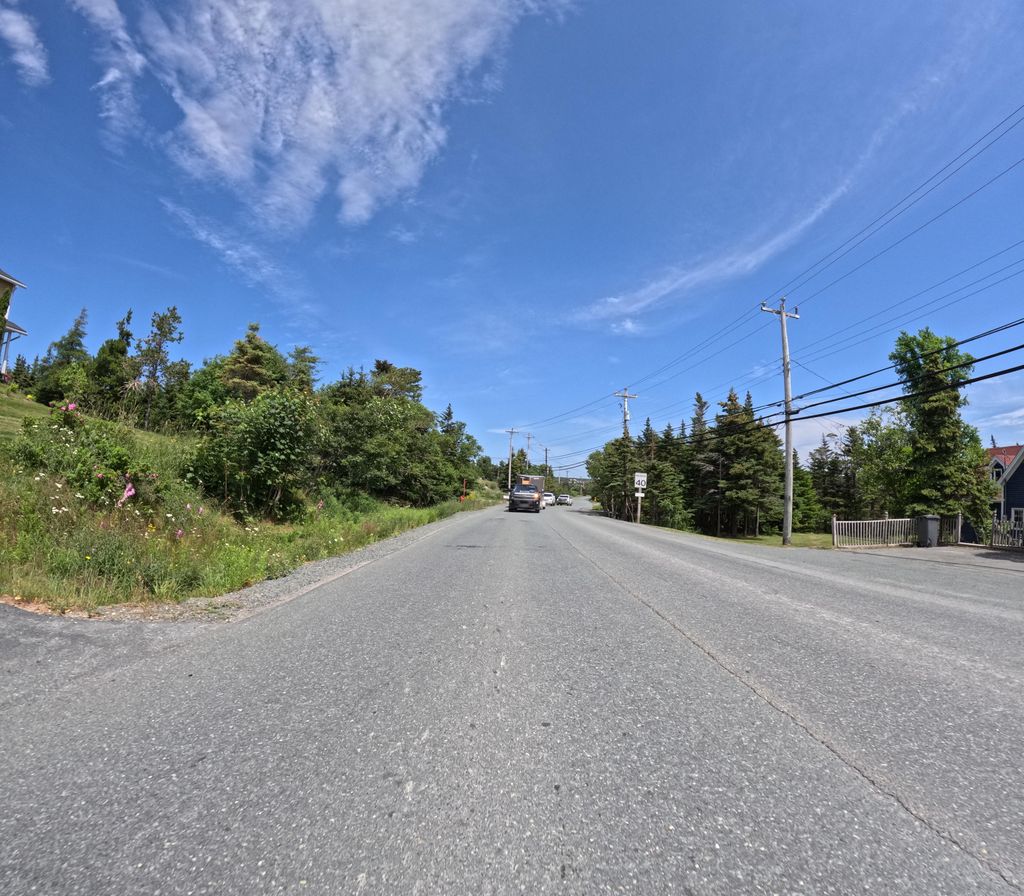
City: st_johns